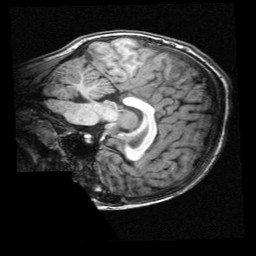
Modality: T1w
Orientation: sagittal
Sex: female